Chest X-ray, PA view. Patient: 61 years old, sex F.
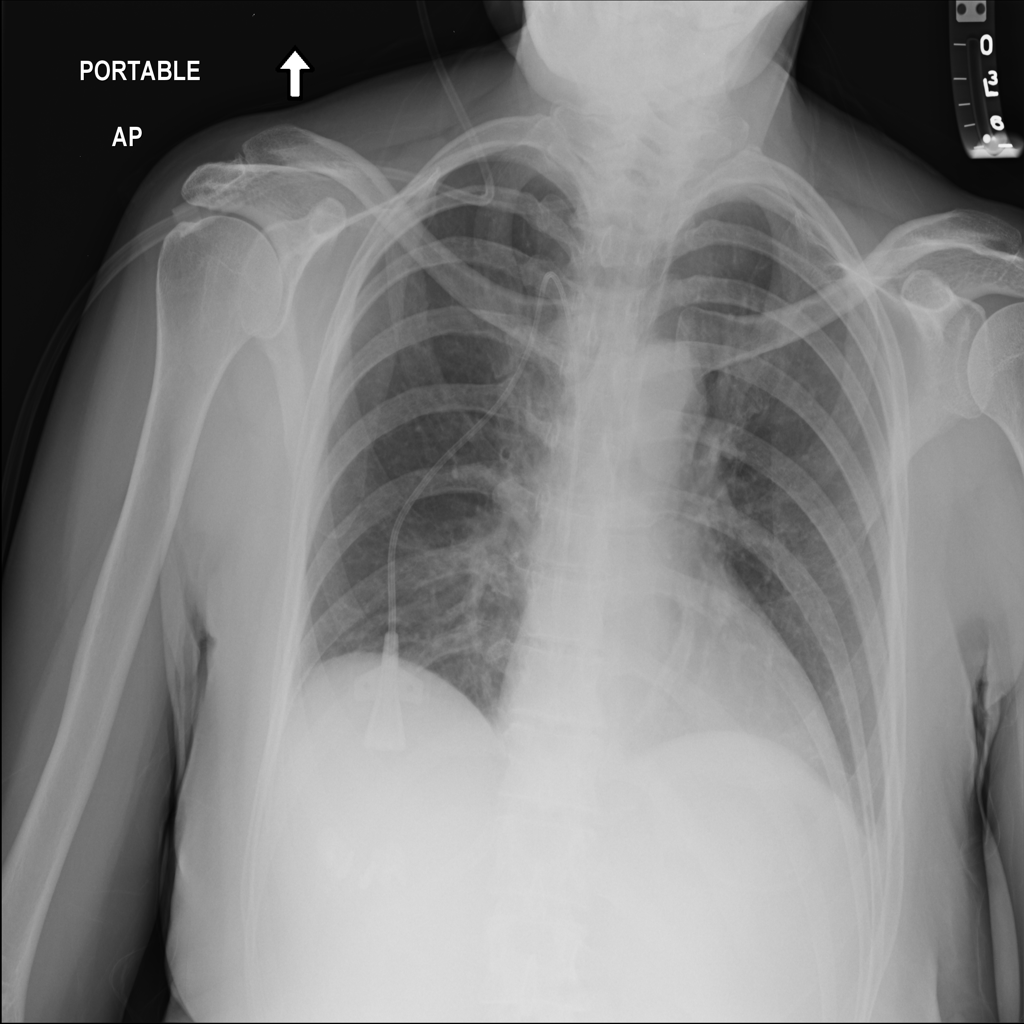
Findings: Infiltration